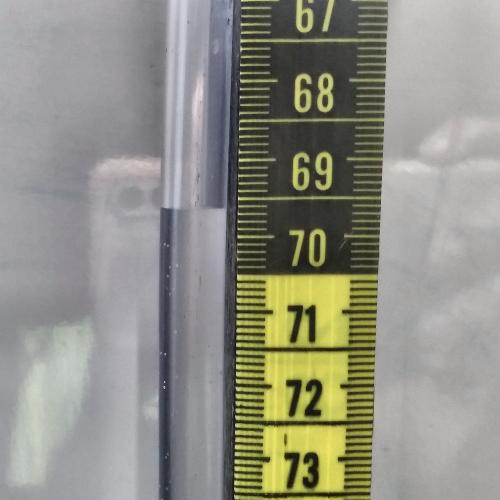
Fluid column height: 69.6 cm